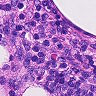
Metastatic tissue present: no